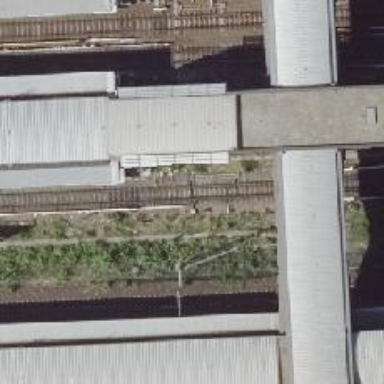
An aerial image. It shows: Solitary milestone along the railway.